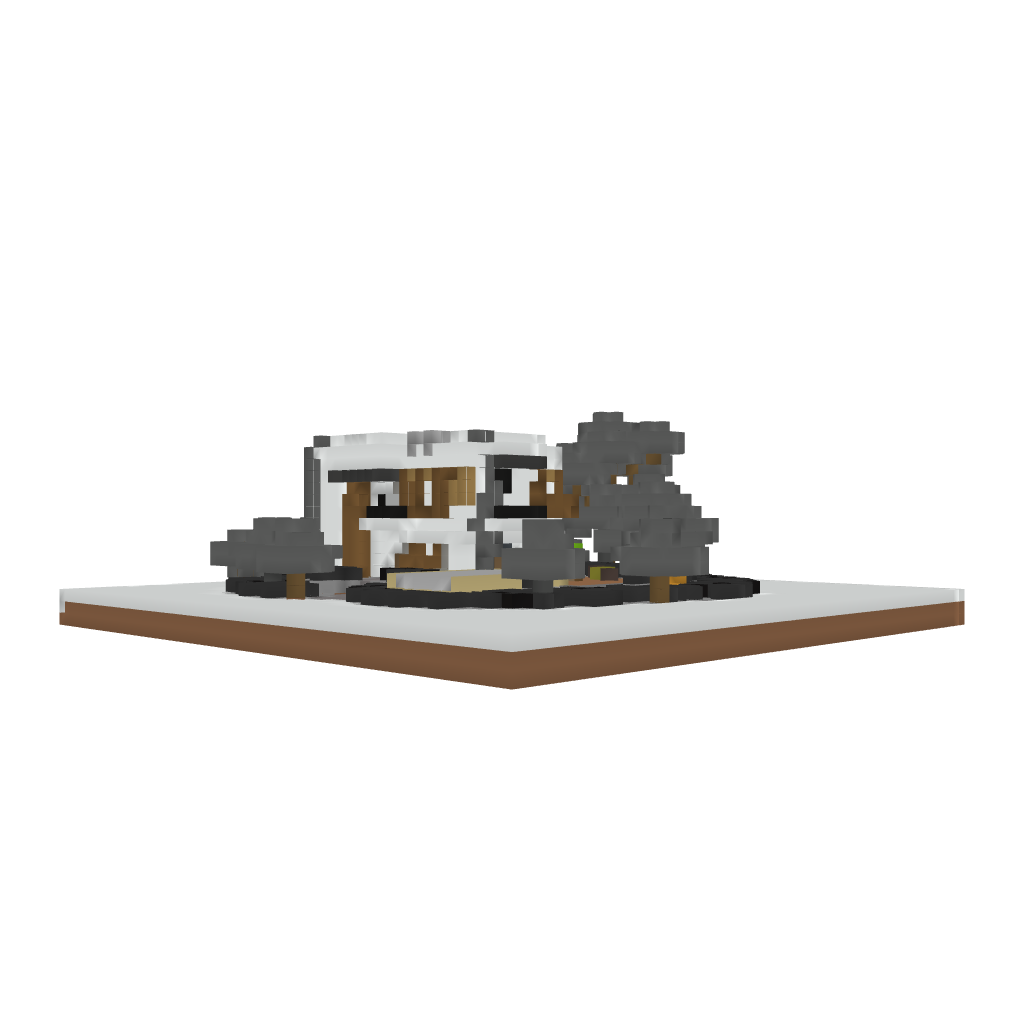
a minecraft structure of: Luxury House #5